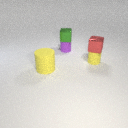
small purple rubber cylinder to the right of large yellow rubber cylinder